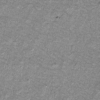
Label: not_dusty